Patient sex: F
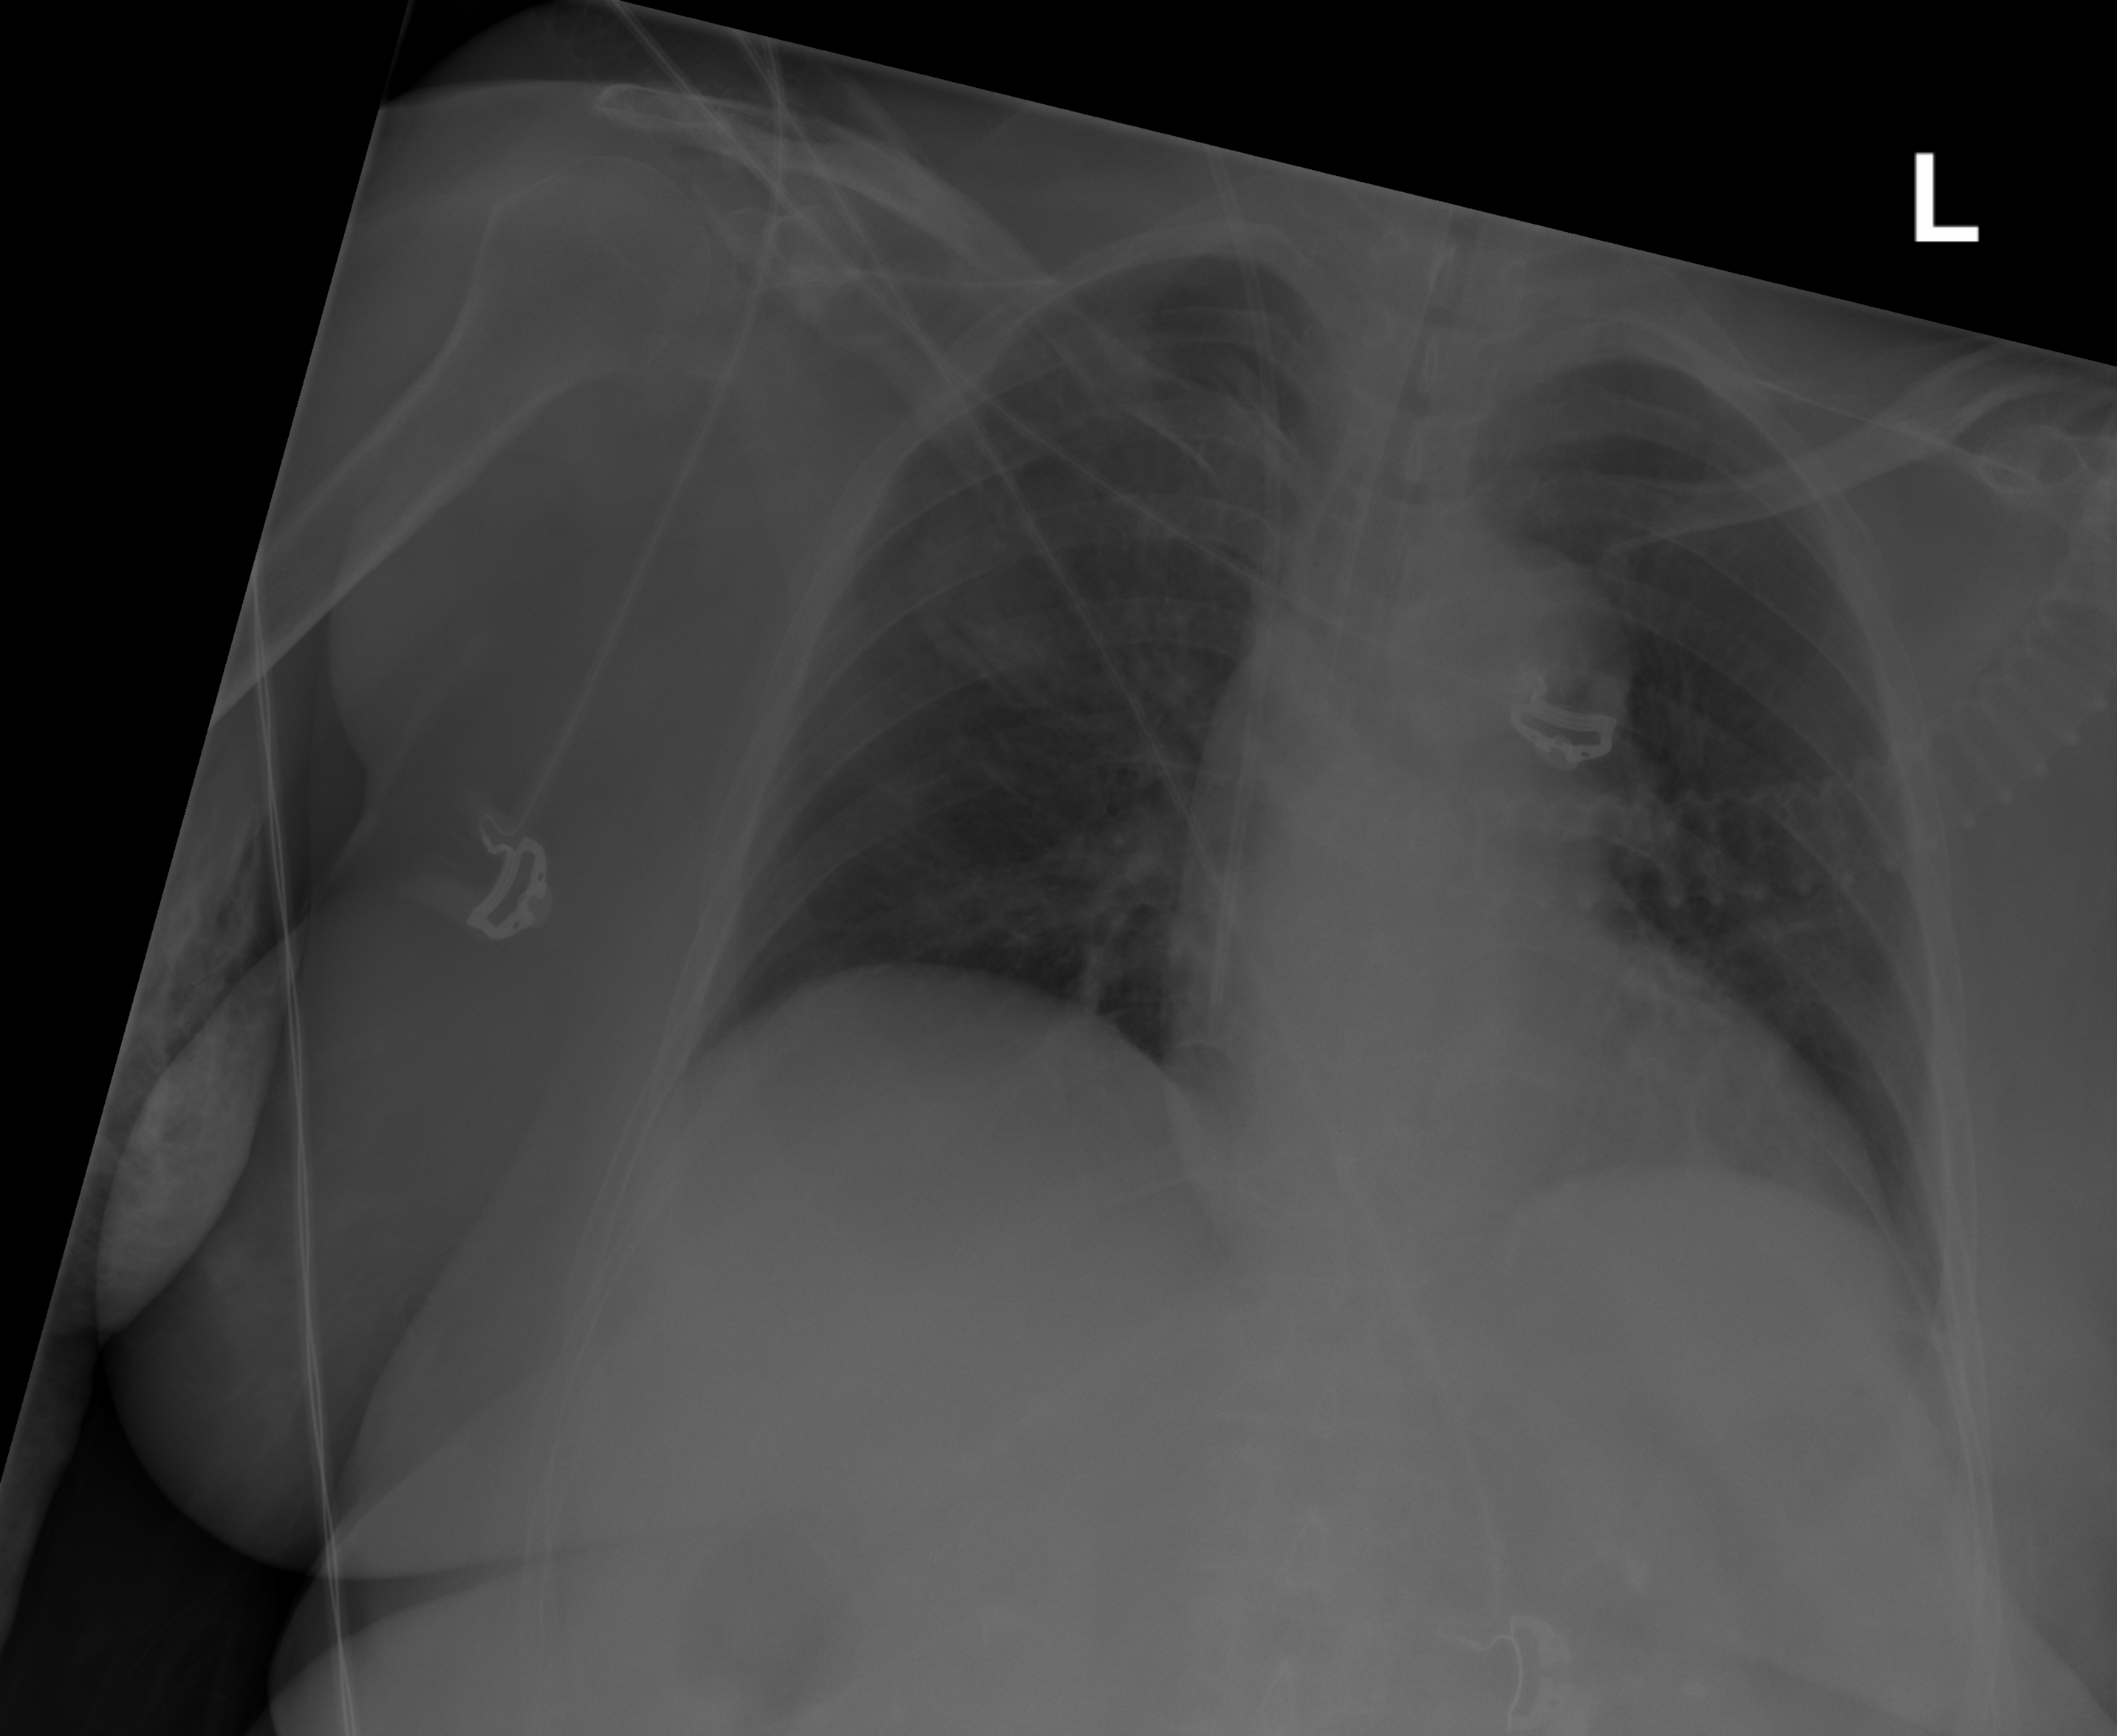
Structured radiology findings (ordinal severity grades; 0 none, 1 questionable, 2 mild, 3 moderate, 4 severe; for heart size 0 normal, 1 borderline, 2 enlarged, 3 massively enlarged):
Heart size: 0
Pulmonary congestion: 0
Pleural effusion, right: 0
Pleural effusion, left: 0
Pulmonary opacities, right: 0
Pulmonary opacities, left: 0
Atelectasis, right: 1
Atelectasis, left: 1